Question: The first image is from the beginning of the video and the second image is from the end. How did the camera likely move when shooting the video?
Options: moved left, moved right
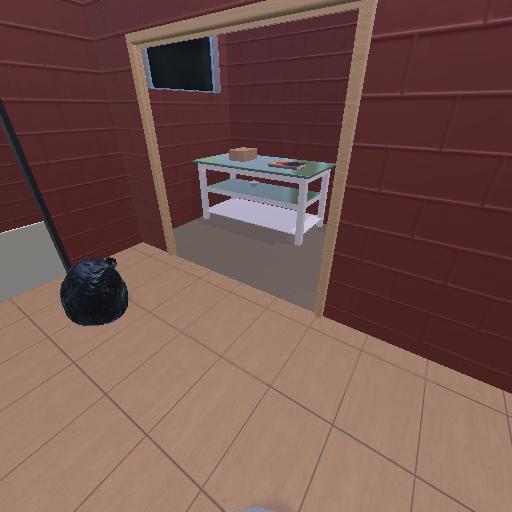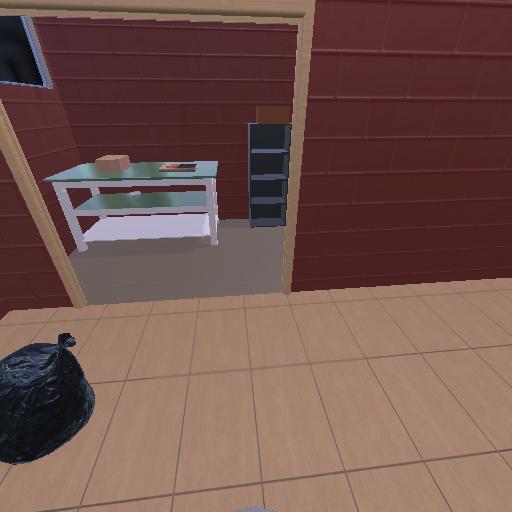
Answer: moved left